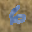
Label: 6